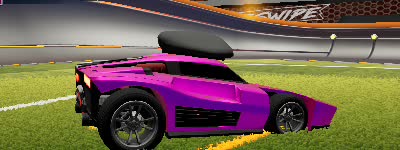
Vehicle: breakout